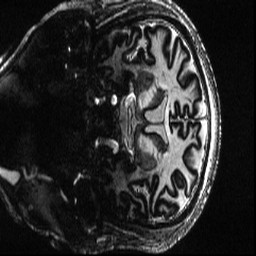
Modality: T1w
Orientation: coronal
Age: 69
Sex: female
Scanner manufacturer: siemens
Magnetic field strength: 7 T
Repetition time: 4.3 s
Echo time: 0.00227 s